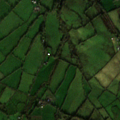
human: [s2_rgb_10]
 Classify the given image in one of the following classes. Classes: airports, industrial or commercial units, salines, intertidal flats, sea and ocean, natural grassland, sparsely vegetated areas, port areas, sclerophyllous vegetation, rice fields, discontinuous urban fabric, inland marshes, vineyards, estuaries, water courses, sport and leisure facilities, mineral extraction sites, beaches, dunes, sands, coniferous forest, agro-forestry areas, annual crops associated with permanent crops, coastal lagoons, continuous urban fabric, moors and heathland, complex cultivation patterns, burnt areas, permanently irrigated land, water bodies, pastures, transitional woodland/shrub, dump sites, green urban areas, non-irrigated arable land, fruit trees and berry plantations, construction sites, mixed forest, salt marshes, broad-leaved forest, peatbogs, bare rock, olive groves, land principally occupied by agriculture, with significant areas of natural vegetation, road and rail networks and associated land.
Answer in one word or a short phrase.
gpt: pastures